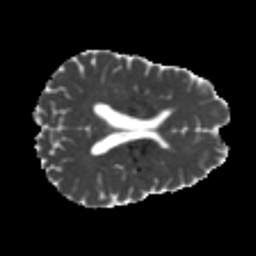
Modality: MD
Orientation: axial
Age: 26
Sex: male
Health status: healthy
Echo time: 0.074 s